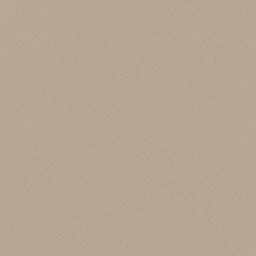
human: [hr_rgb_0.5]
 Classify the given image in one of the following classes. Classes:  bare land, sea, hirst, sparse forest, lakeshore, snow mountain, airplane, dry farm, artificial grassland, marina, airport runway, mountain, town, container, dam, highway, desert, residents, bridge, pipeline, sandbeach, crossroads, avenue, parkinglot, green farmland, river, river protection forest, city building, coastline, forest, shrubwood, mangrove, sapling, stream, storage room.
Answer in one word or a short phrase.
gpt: desert